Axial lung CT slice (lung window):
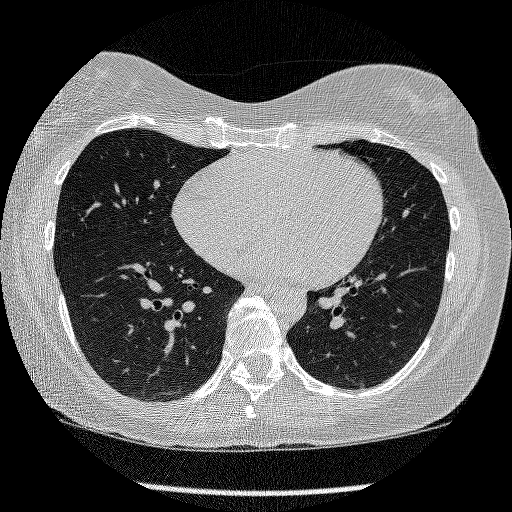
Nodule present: no